Interaction volume radius: 5 \u00c5
Interaction volume height: 25 \u00c5
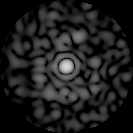
Disorder parameter: 0.8359